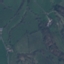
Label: Pasture